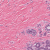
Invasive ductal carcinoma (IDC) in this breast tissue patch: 0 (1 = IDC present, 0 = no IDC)